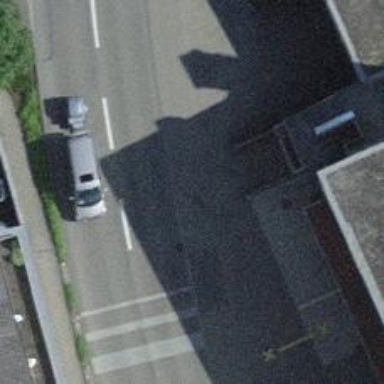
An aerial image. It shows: Sidewalk.